Question: I am trying to achieve a log-in screen like the following:
Where the field's name is displayed in the field itself. I am using the ADT plugin in Eclipse. I tried setting the 'android:text' attribute of the text input, but I don't think this is correct because through the password field, only the dots show (the redacted text), and not the text itself. What is the attribute then. I have looked in <URL>.
The XML I currently have for the two 'EditText' fields are:
'''
<EditText android:layout_width="fill_parent" android:layout_height="wrap_content" android:id="@+id/editText1" android:inputType="textEmailAddress" android:text="@string/username">
<requestFocus></requestFocus>
</EditText>
<EditText android:layout_width="fill_parent" android:layout_height="wrap_content" android:id="@+id/editText2" android:inputType="textPassword" android:text="@string/password" ></EditText>
'''
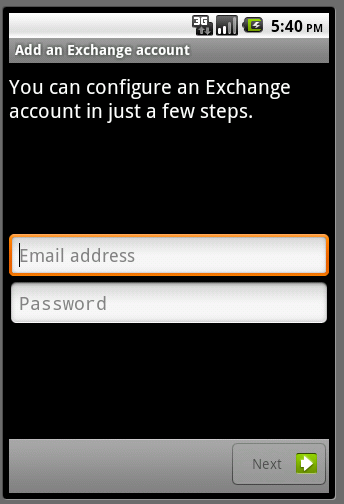
Answer: You should be able to set default values for the fields with 'android:hint' or 'android:sethint' I think its the first.
'''
android:hint="Please enter your password"
'''
its the first one, thanks to a search on SO. Just for additional info it came up with this.
<URL>